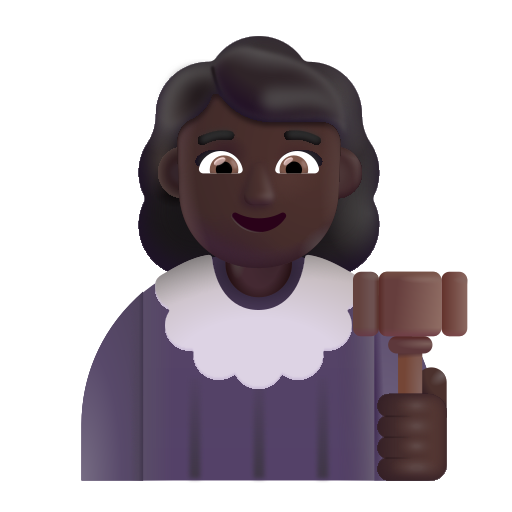
woman judge color dark